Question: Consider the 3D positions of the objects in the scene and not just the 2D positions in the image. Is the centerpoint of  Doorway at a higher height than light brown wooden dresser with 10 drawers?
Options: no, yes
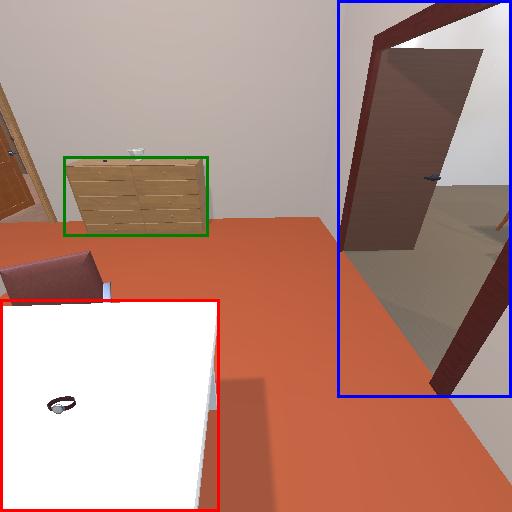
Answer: no